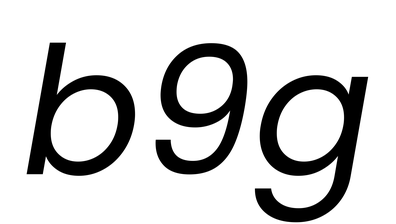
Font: Poppins-Italic